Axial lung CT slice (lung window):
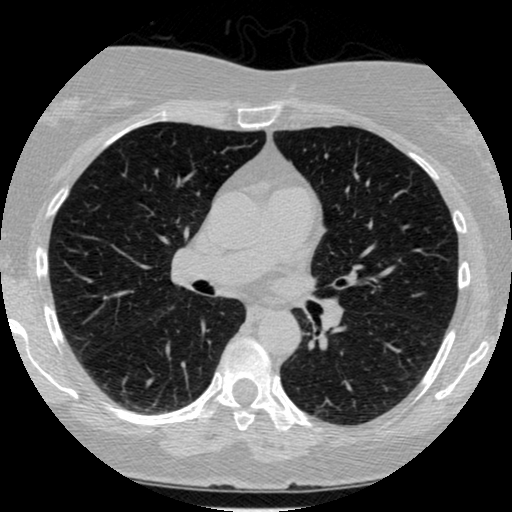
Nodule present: no